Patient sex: F
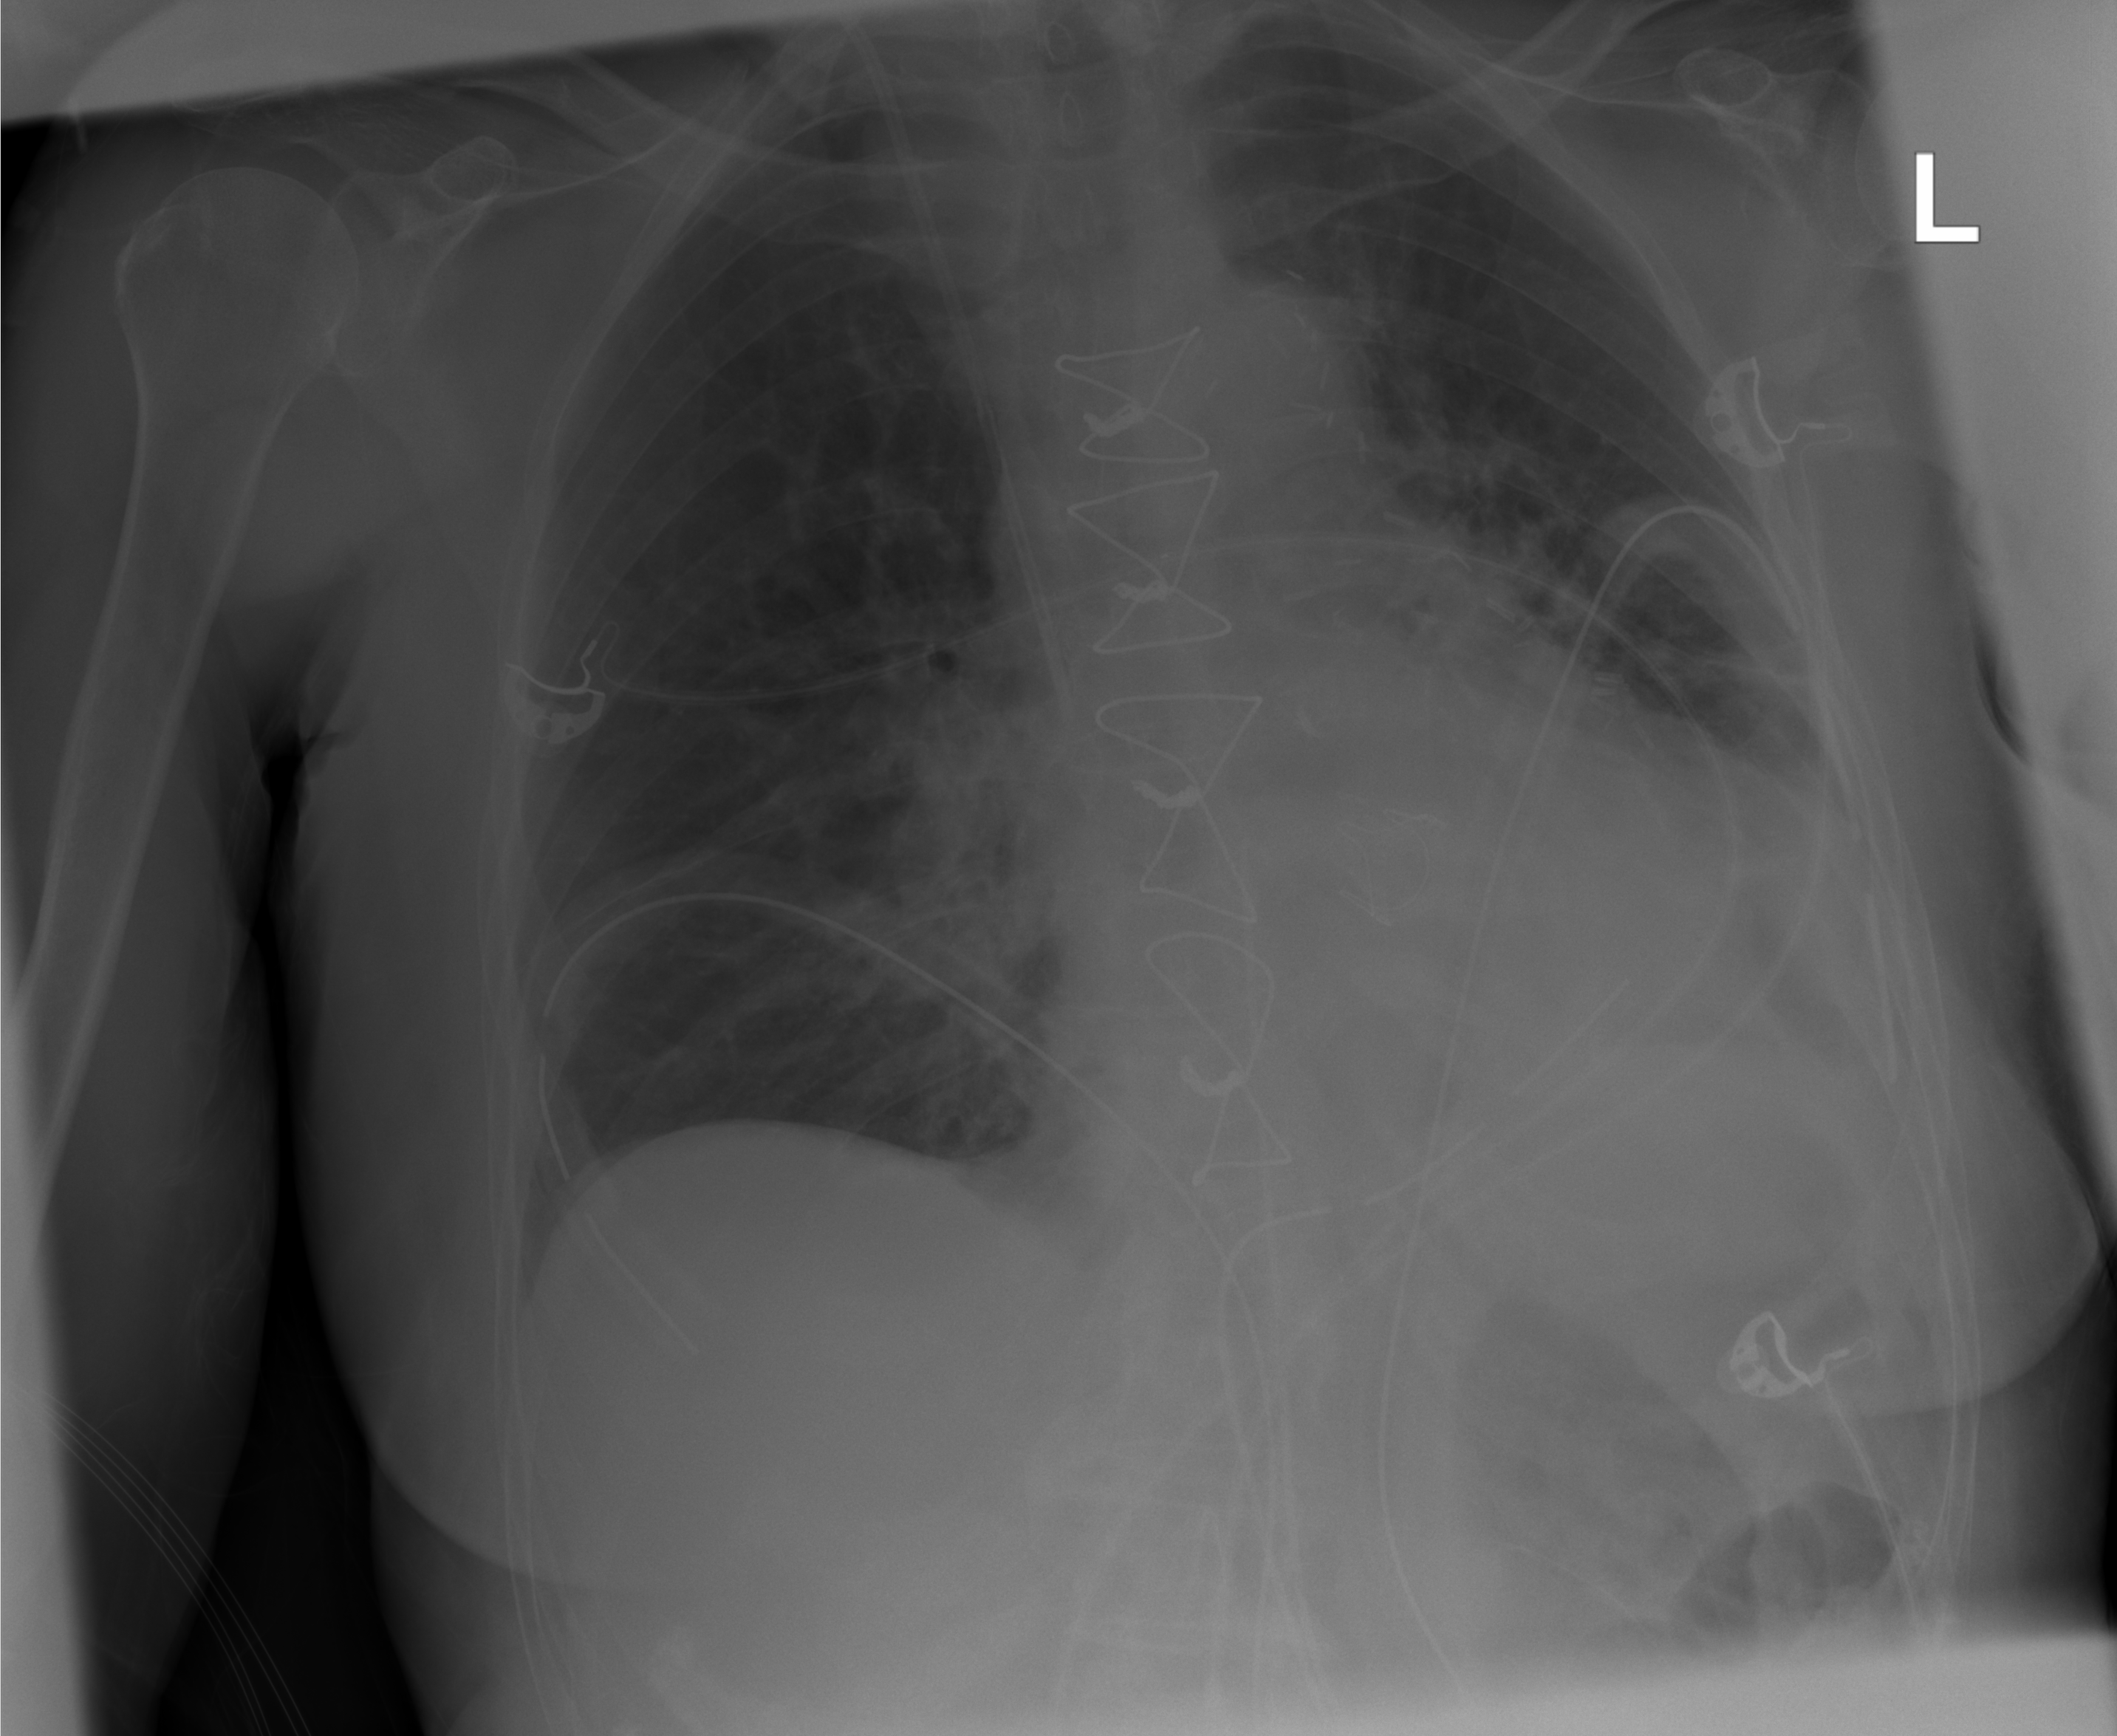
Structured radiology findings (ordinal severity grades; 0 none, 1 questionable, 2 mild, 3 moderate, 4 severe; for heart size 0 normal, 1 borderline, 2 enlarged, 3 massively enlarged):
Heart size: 2
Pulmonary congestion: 2
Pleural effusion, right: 2
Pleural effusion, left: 2
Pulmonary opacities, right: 0
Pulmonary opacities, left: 0
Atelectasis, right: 0
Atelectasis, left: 2